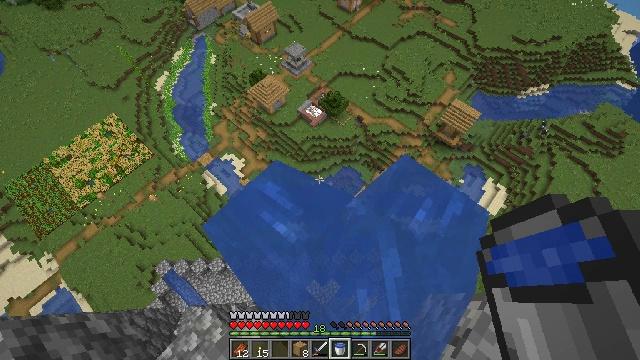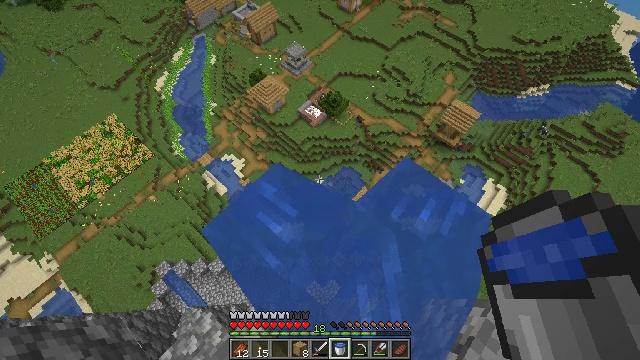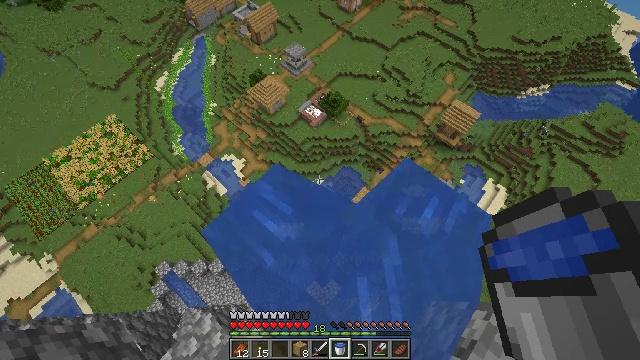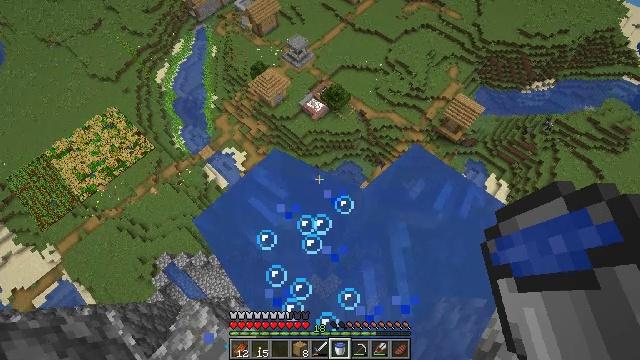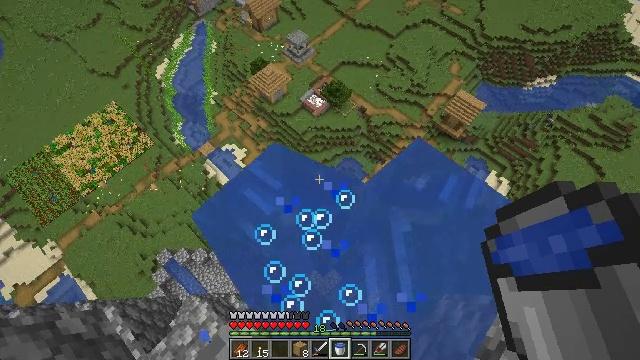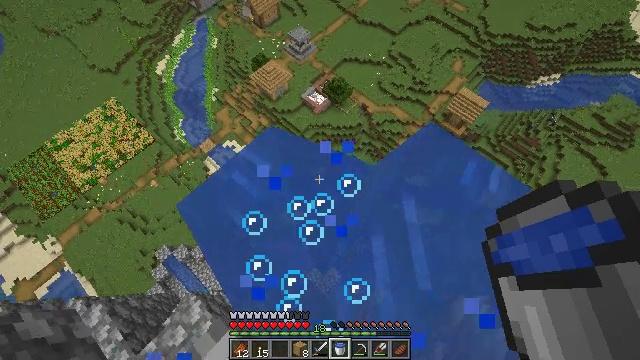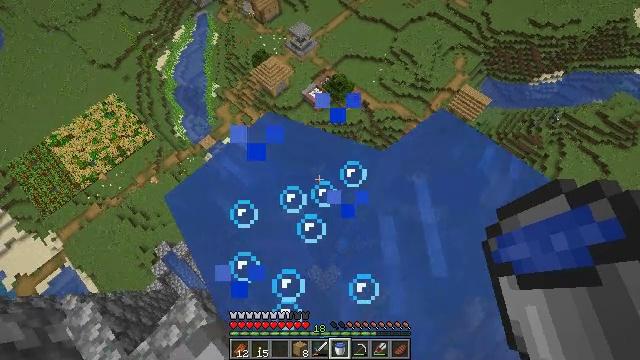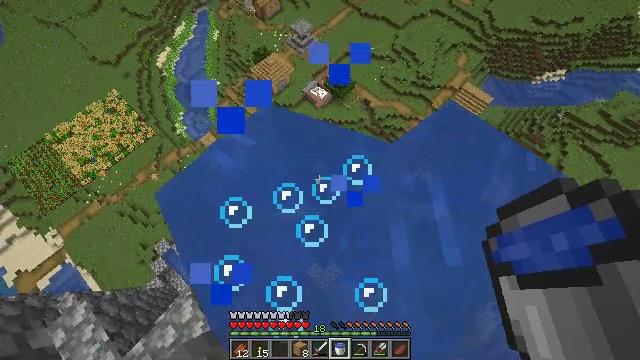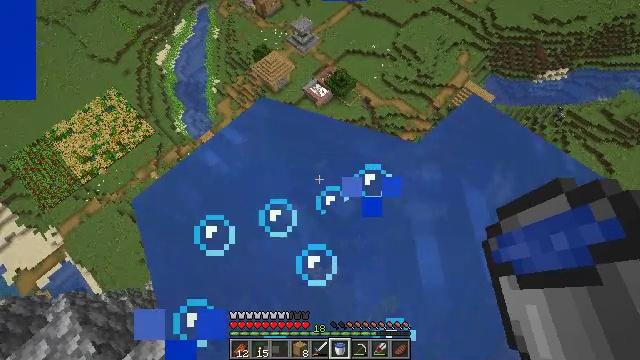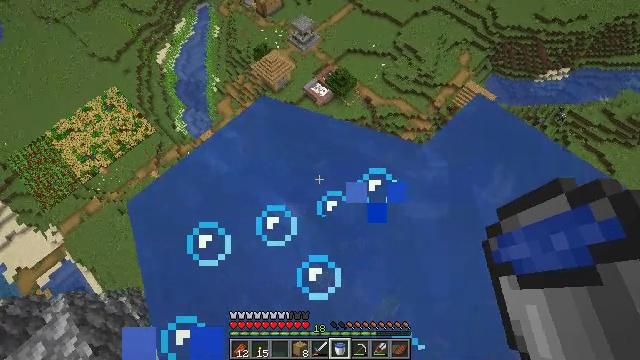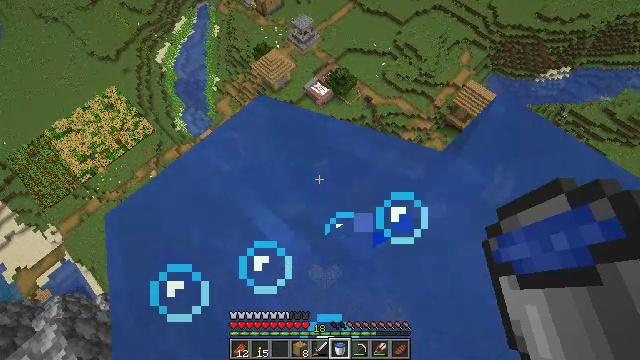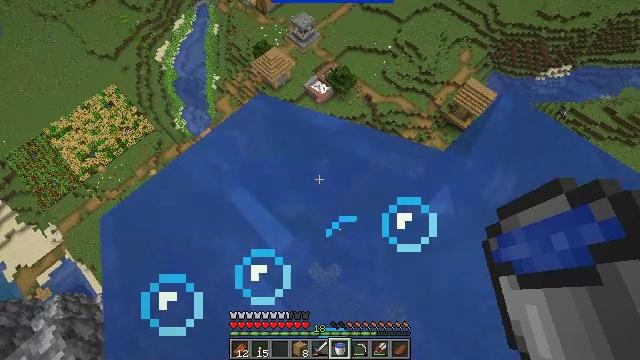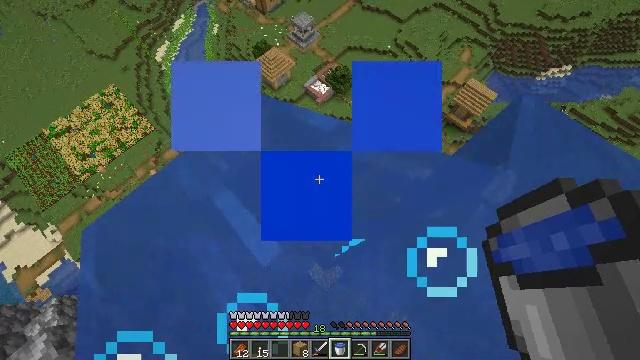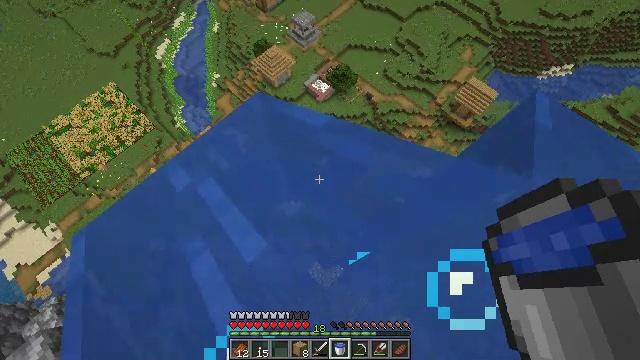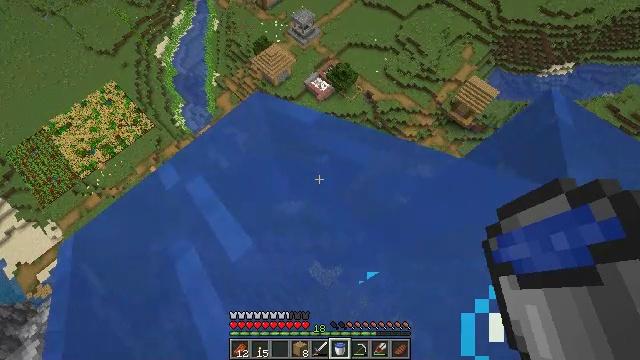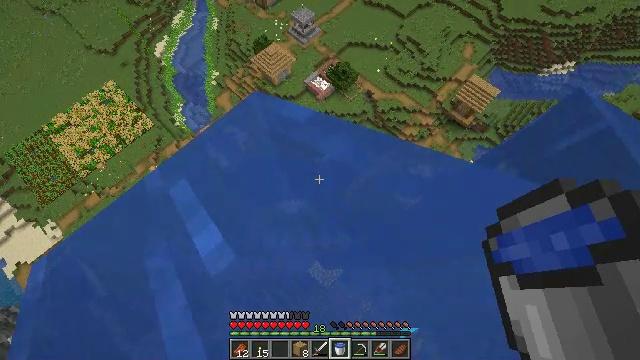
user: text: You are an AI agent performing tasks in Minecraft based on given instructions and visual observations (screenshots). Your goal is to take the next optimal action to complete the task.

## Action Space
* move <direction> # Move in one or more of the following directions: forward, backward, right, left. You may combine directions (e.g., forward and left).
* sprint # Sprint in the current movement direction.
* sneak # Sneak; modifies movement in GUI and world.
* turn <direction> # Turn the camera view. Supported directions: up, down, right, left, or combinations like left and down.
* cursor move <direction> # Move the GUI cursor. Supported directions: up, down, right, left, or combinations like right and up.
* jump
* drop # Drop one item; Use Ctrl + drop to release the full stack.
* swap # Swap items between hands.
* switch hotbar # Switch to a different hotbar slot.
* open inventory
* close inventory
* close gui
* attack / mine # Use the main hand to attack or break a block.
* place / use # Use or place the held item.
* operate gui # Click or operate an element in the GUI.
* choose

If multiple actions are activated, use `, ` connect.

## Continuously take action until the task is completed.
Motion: motion action
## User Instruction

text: Open the furnace and cook beef.
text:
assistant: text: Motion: no_op
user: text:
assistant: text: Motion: no_op
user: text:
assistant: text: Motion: turn down
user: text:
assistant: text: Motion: no_op
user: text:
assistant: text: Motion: no_op
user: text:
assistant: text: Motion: move forward
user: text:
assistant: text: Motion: move forward
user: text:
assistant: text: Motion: move forward
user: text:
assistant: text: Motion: no_op
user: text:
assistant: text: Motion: no_op
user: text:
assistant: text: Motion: no_op
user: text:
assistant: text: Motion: no_op
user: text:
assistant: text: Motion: no_op
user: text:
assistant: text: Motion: no_op
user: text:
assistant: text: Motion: no_op
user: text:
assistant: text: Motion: no_op
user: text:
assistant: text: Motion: no_op
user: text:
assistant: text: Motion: move right
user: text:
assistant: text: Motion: move right
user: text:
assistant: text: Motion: move right
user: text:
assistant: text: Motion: no_op
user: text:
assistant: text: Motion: no_op
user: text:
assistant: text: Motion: no_op
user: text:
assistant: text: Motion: no_op
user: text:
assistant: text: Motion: no_op
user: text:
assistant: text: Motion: no_op
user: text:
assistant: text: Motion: no_op
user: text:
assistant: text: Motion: no_op
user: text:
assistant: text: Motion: no_op
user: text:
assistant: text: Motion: no_op